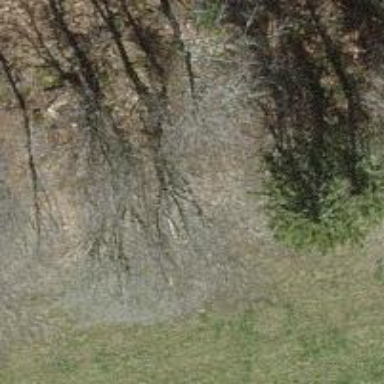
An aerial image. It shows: Single tag "natural: tree."